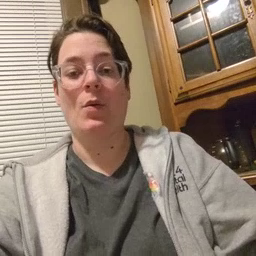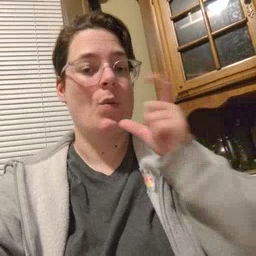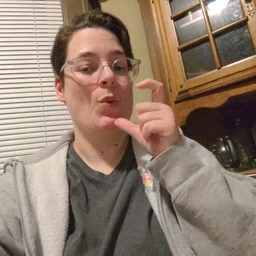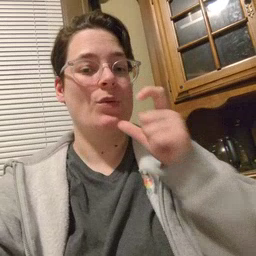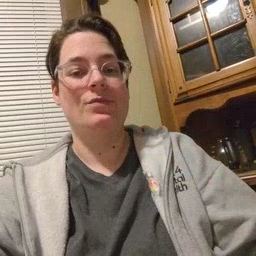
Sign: who